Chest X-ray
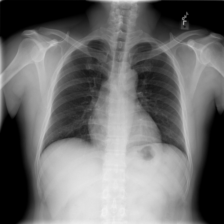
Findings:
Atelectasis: negative
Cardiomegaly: negative
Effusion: negative
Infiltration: negative
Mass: negative
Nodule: negative
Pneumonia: negative
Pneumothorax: negative
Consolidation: negative
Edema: negative
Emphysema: negative
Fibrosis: negative
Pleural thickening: negative
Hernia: negative